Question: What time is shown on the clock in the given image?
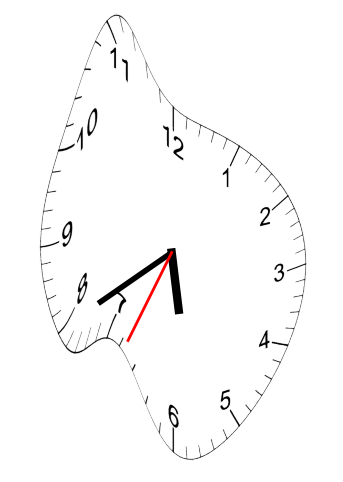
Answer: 05:39:34